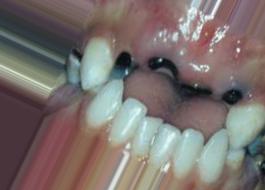
Condition: Caries